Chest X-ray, AP view. Patient: 66 years old, sex M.
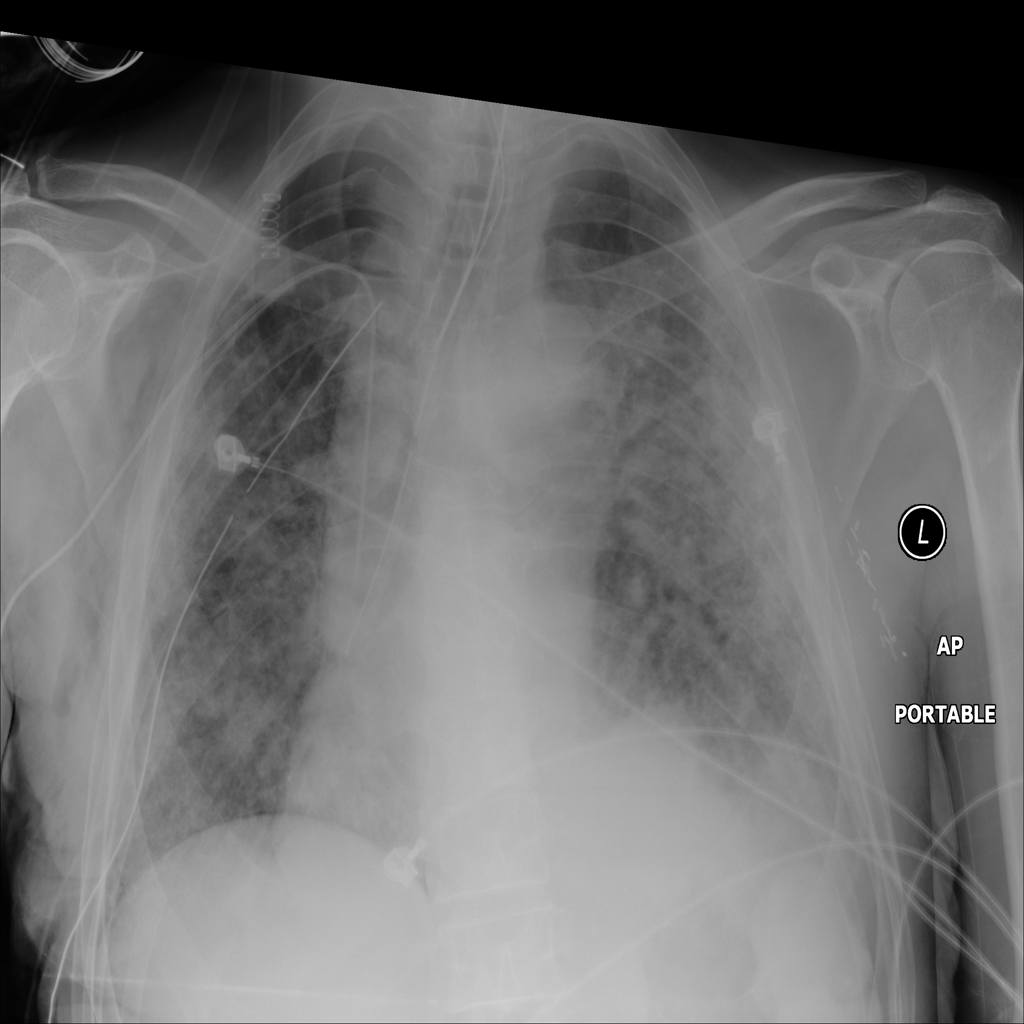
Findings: Pneumothorax